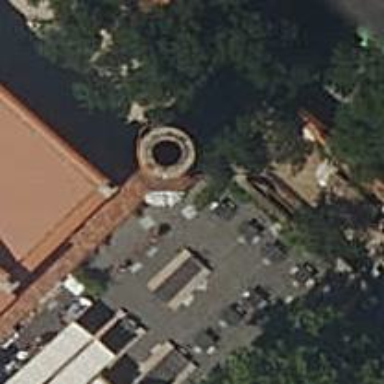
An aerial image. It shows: Chimney that is man-made.